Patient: sex M, age 43
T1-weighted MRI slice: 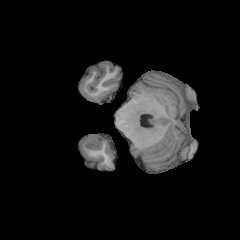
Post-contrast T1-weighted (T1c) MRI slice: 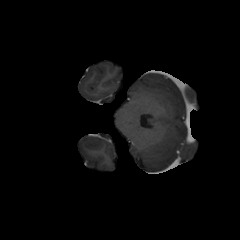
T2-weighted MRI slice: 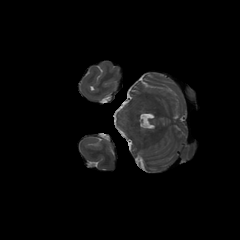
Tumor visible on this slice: no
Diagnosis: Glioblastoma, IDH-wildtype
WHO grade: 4